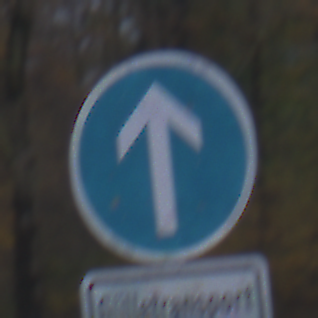
Verkehrszeichen: VorgeschriebeneFahrtrichtungGeradeaus
Zusatzzeichen unten: BesondereFahrzeugeUndTransportgueter12
Umgebung: Outdoor, Nature
Tageszeit: SunriseSunset
Wetter: PartlyCloudy
Licht: Natural
Jahreszeit: Autumn
Kontrast: LowContrast